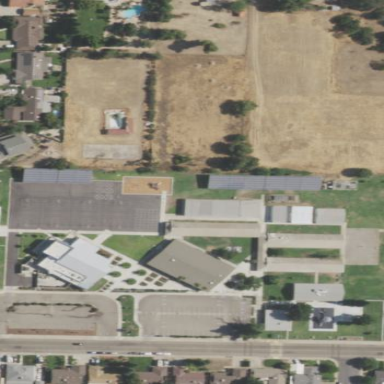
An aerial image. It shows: School.